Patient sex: M
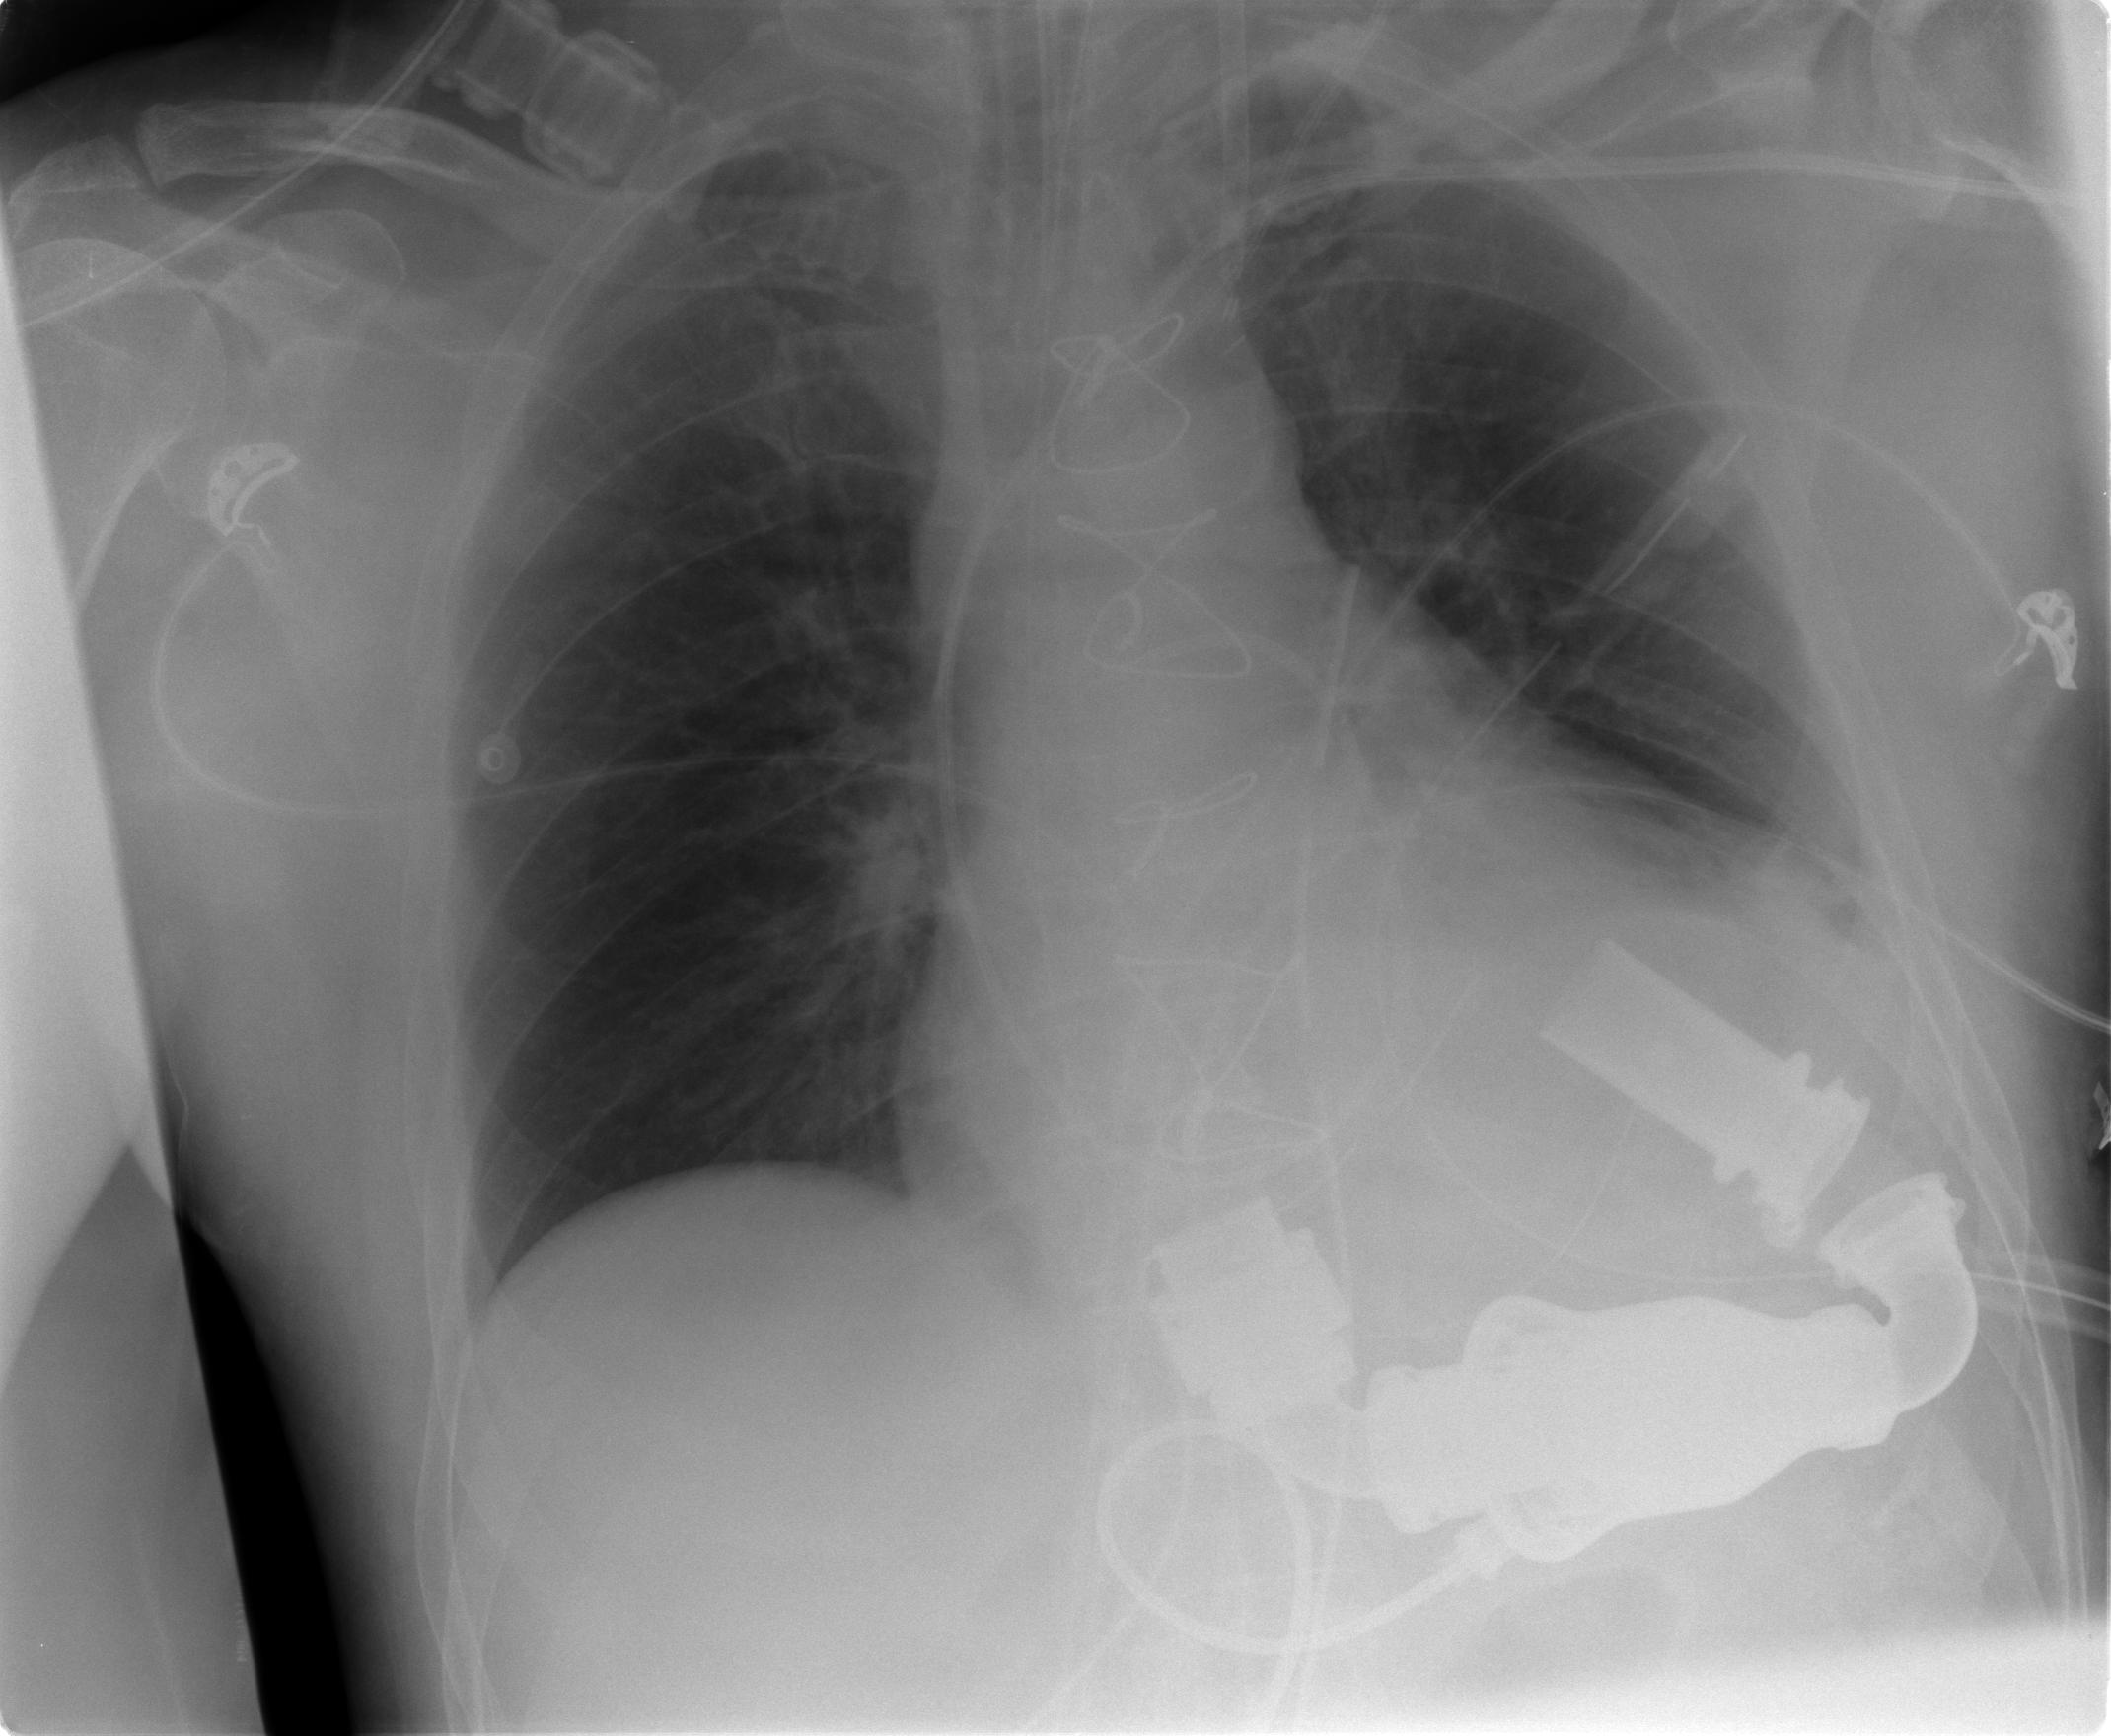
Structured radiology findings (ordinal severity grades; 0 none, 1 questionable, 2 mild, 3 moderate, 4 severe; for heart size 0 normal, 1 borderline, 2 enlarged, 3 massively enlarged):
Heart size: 2
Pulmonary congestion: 1
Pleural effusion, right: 0
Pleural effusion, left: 1
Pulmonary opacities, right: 0
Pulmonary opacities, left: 0
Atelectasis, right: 0
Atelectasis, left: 2